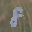
Label: 8